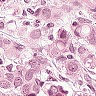
Metastatic tissue present: yes